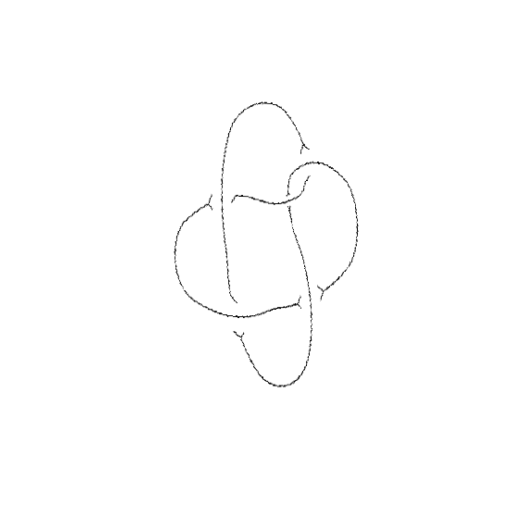
Crossing number: 5